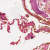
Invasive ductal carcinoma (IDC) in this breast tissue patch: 0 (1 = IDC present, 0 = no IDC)